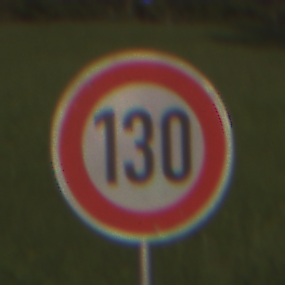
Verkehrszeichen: Geschwindigkeit130
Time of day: MorningAfternoon
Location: Outdoor (Nature)
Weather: PartlyCloudy
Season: NotSpecified
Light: Natural